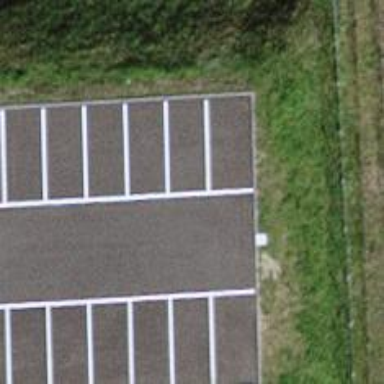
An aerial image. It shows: Asphalt parking aisle road.